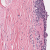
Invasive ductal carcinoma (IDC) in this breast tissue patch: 0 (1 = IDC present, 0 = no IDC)